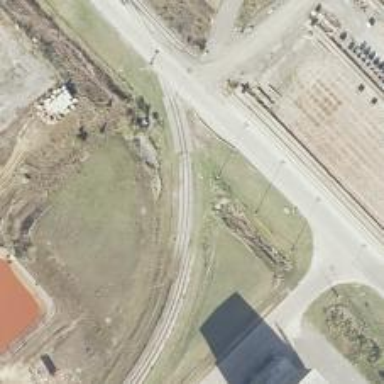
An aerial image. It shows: Rail spur service.